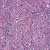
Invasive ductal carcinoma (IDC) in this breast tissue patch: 1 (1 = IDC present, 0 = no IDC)